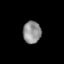
Tissue: lung
Cell type: Endothelial cells
Senescence score: 0.2116
Nuclear area (px): 394
Mean DAPI intensity: 144.617